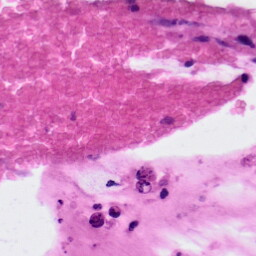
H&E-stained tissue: Colon